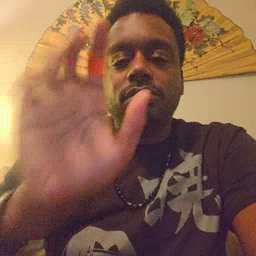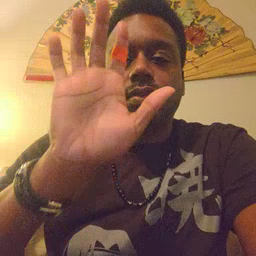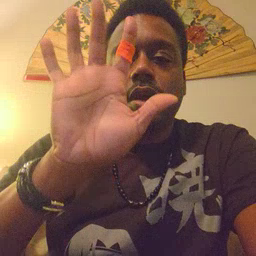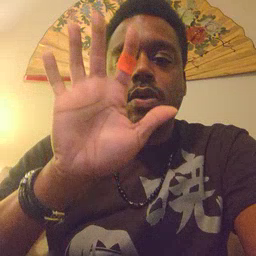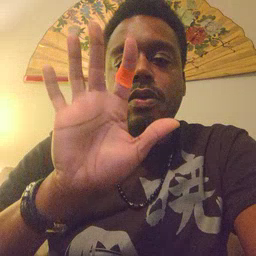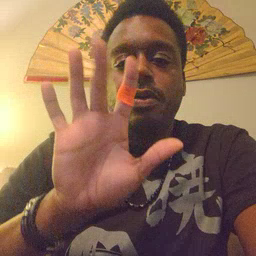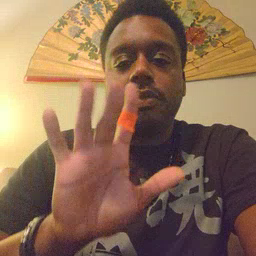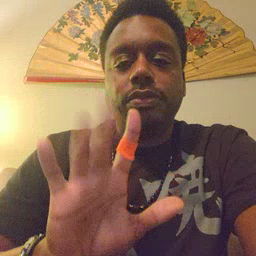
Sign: snow